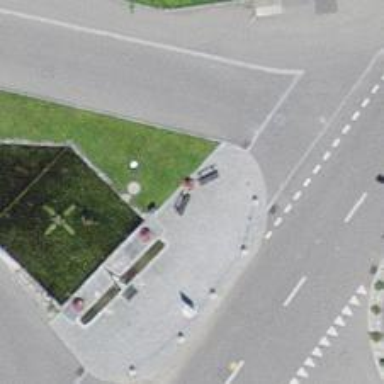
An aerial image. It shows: Black bench.